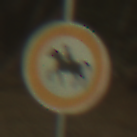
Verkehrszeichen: VerbotReiter
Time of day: SunriseSunset
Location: Outdoor (Nature)
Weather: Clear
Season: NotSpecified
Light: Natural